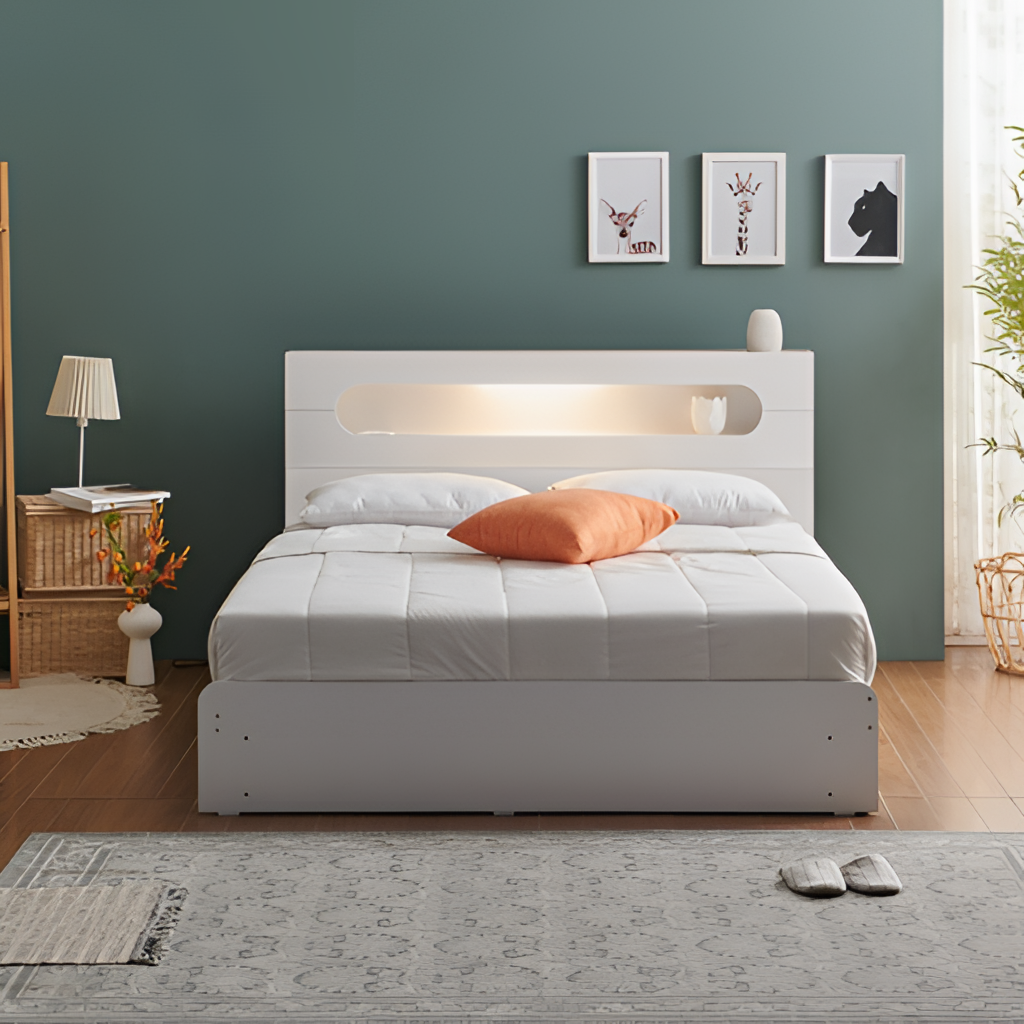
white wood illuminated headboard bed, bedroom, wood flooring, with plank pattern, modern, paint wallpaper, with solid pattern